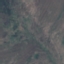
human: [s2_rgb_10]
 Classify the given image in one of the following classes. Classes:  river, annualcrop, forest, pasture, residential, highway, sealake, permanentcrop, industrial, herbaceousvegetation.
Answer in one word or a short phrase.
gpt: HerbaceousVegetation